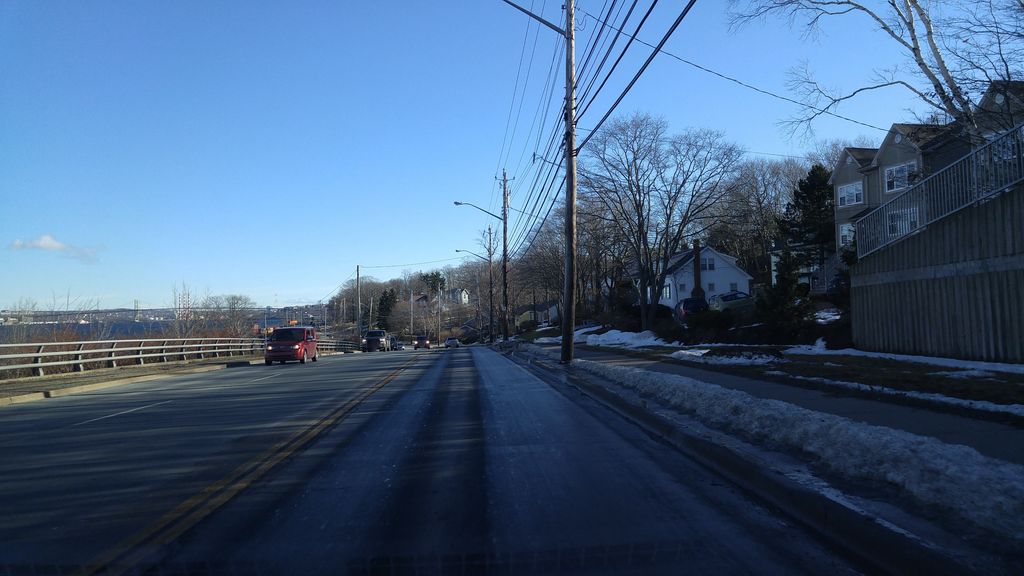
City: halifax